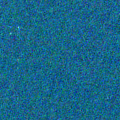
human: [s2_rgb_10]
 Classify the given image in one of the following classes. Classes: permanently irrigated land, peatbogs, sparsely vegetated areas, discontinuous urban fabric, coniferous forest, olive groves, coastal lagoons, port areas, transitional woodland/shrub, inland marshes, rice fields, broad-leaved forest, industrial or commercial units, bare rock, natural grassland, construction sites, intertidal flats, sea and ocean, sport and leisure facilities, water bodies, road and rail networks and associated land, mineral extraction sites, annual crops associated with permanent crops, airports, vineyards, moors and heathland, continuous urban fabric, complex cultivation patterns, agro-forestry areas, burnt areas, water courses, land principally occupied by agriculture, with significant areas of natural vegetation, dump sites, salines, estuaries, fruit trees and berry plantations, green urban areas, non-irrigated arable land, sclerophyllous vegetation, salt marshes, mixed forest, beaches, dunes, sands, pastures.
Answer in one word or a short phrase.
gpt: sea and ocean